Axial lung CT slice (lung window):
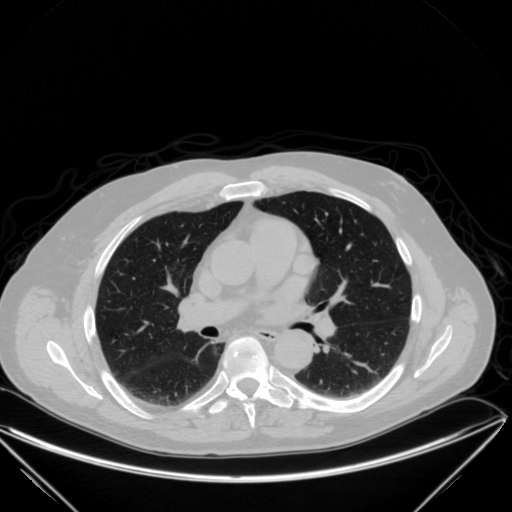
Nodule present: no